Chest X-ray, AP view. Patient: 49 years old, sex M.
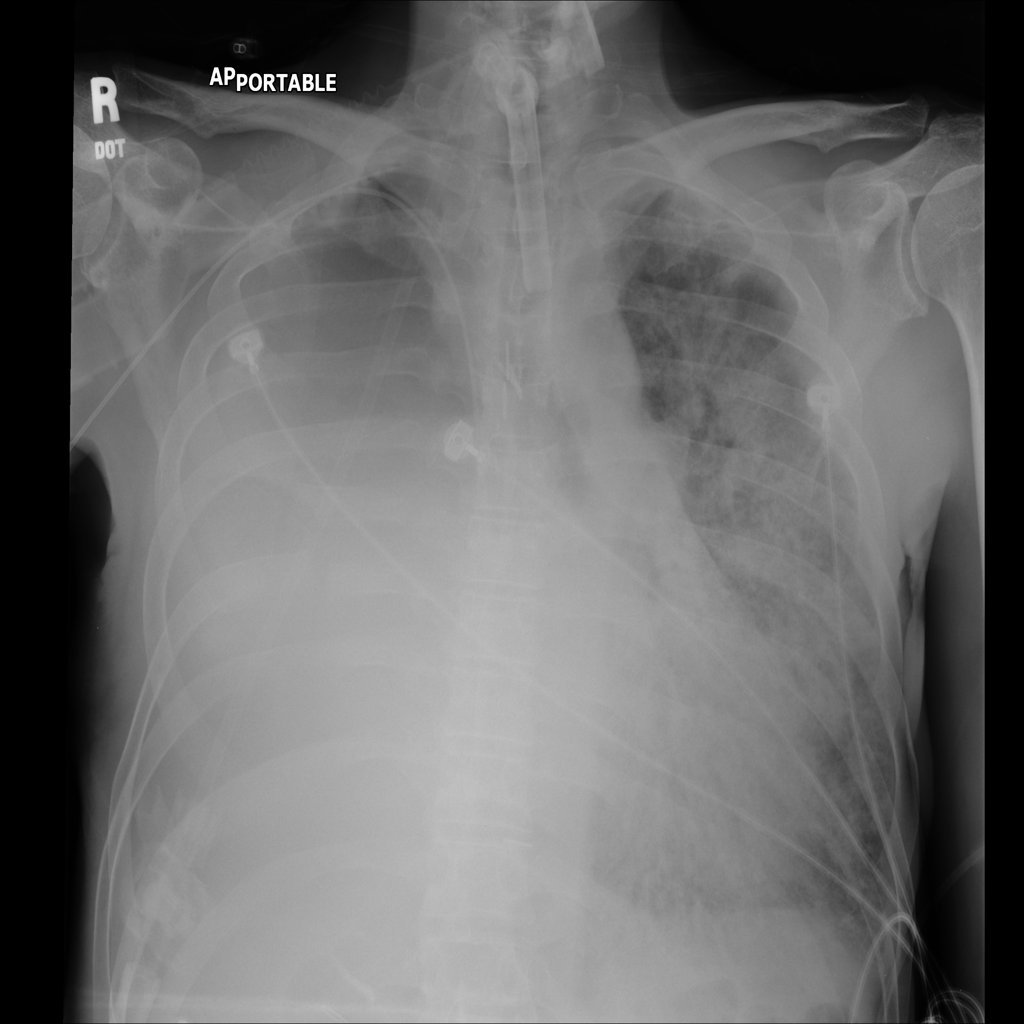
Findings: Effusion, Infiltration, Pleural_Thickening